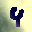
Label: 4